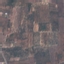
Land use / land cover class: PermanentCrop